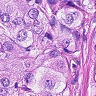
Metastatic tissue present: yes